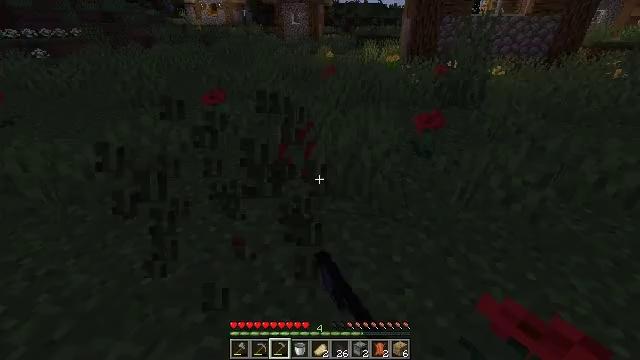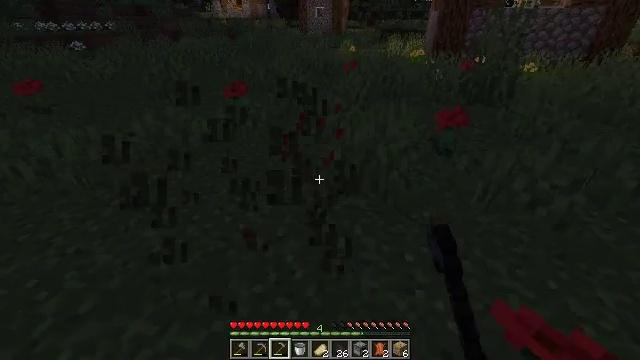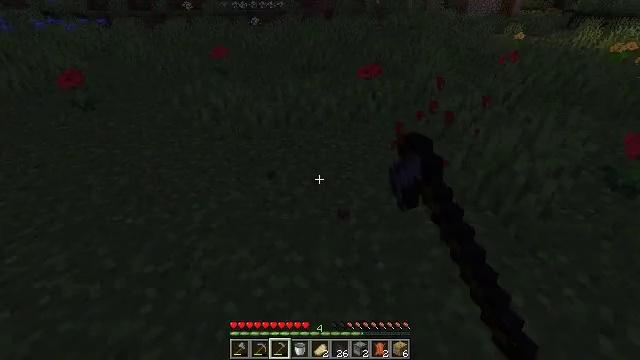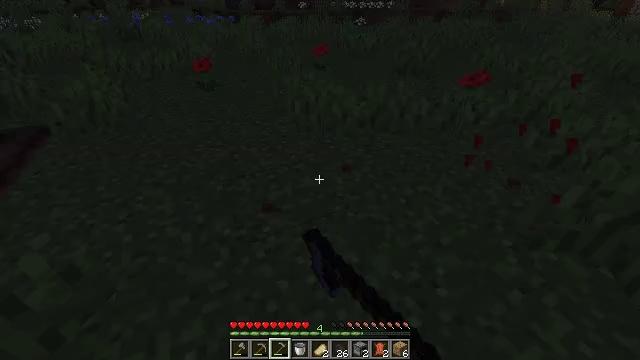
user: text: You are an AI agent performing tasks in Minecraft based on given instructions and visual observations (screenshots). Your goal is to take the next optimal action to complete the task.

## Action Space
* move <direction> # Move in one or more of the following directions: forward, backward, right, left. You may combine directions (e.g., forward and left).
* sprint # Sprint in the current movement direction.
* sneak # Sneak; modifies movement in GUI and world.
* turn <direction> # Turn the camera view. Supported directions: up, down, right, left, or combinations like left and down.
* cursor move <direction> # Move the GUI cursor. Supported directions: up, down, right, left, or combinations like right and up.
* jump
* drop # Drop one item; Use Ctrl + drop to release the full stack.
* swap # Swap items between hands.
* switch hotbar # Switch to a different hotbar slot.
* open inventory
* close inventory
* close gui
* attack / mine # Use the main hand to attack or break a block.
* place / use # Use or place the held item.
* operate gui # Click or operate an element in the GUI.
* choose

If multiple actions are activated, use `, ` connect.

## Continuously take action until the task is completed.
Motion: motion action
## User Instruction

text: Break the poppy plant.
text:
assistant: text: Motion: turn left and down, attack / mine
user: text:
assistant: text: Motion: turn left and down, attack / mine
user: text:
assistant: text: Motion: turn left, attack / mine
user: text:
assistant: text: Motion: attack / mine